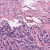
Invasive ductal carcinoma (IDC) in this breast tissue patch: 1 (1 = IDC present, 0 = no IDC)